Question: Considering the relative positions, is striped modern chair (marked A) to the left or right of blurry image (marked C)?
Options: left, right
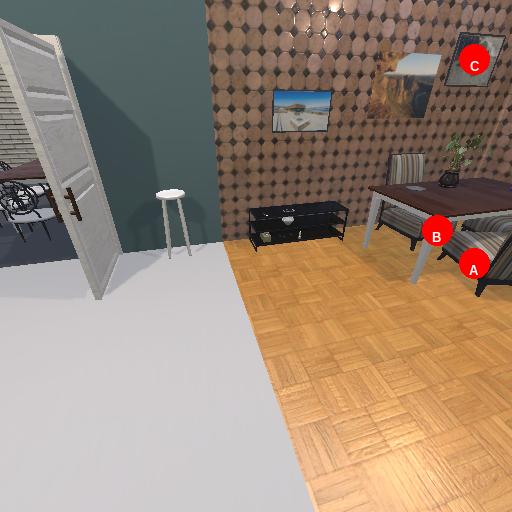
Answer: left